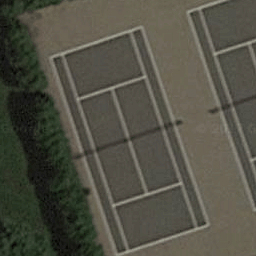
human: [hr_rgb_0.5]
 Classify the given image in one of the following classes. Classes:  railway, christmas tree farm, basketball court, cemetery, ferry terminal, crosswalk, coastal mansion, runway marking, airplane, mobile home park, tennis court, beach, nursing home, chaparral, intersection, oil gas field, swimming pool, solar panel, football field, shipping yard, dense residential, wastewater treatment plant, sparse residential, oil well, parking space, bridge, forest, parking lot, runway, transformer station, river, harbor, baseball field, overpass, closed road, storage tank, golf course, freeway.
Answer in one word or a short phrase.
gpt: tennis court